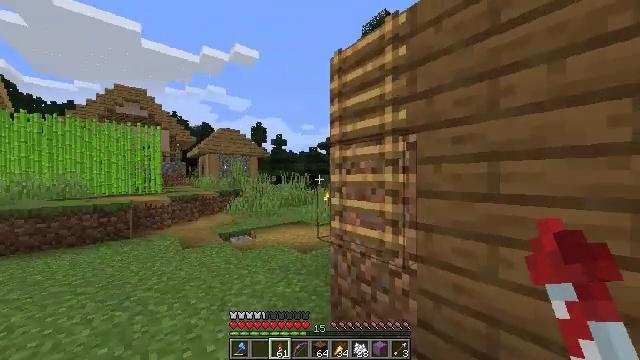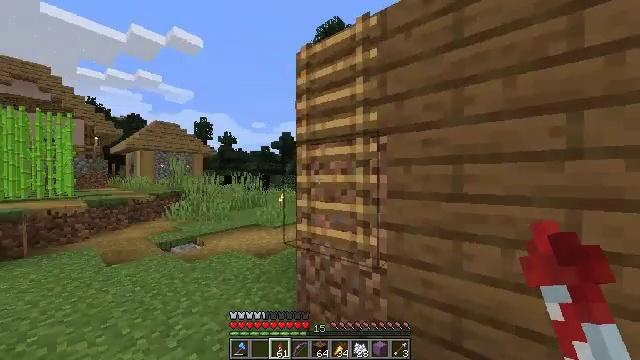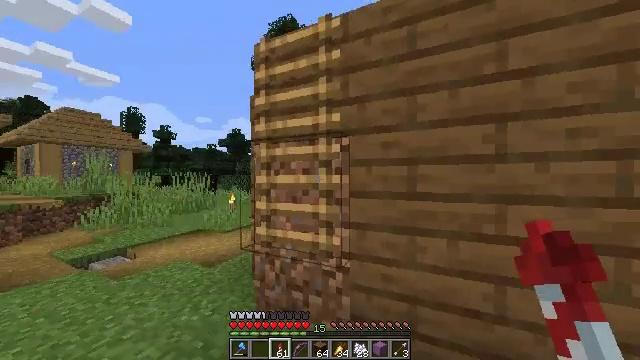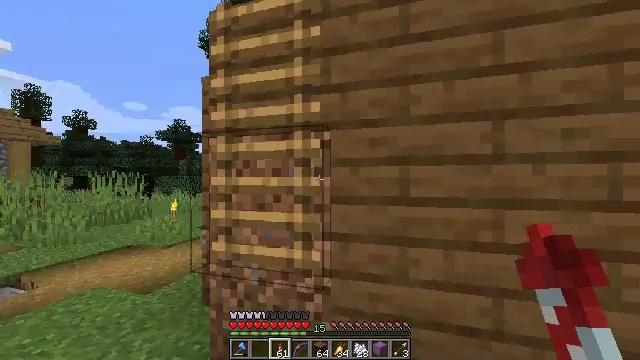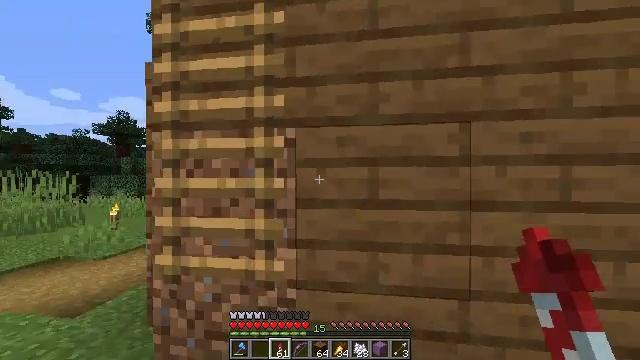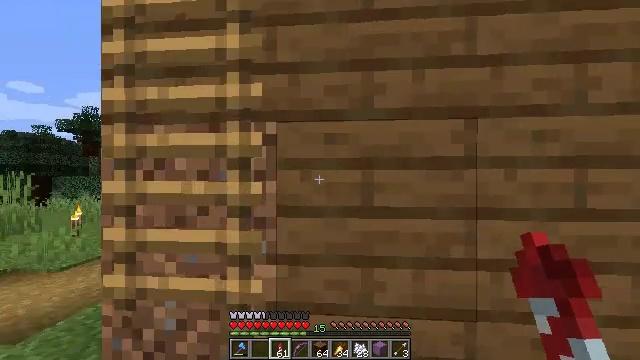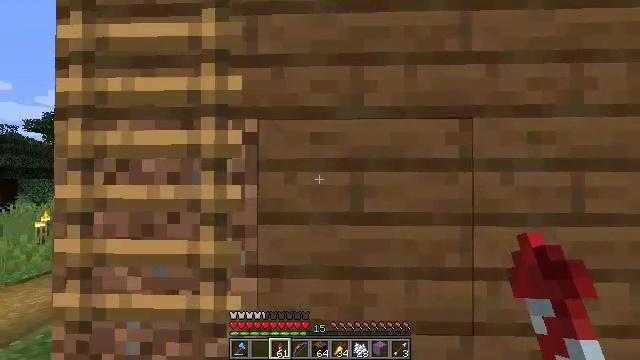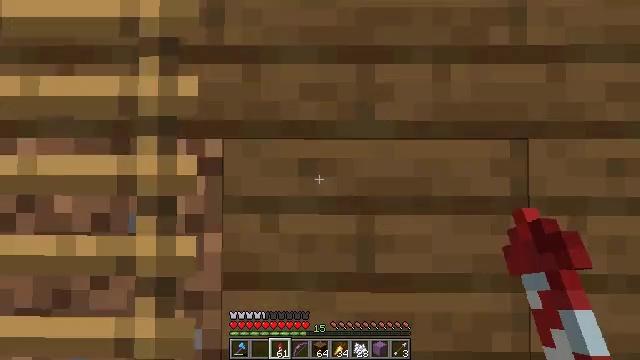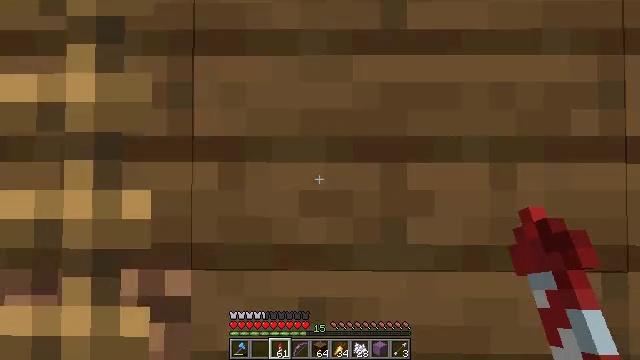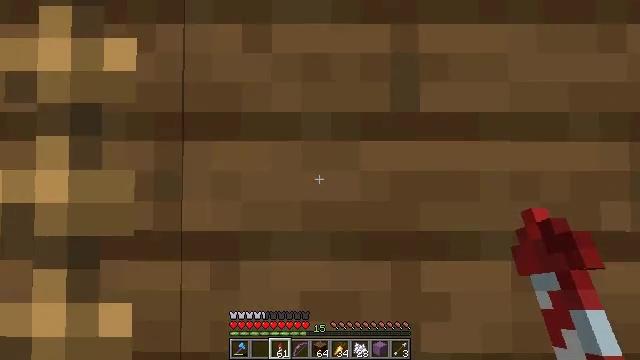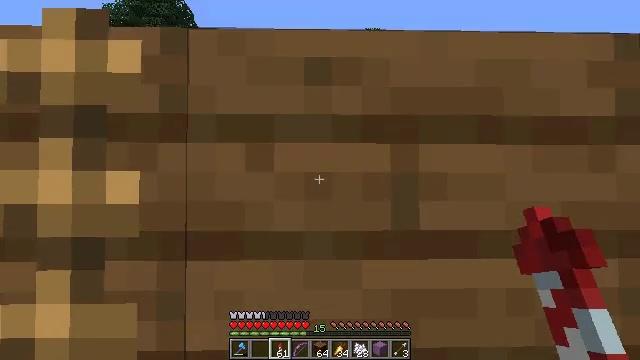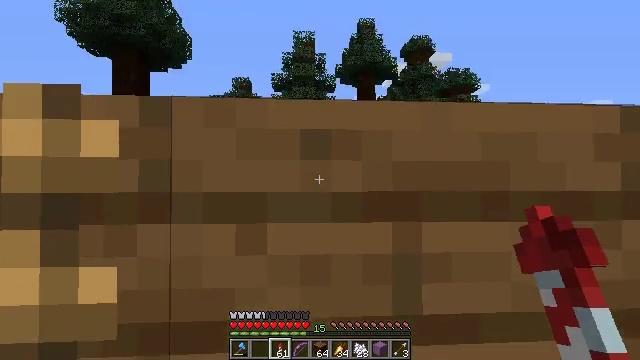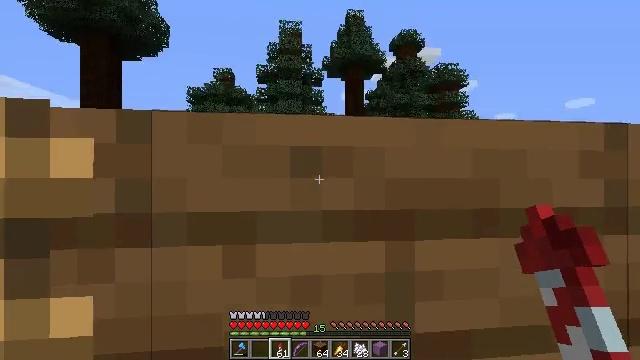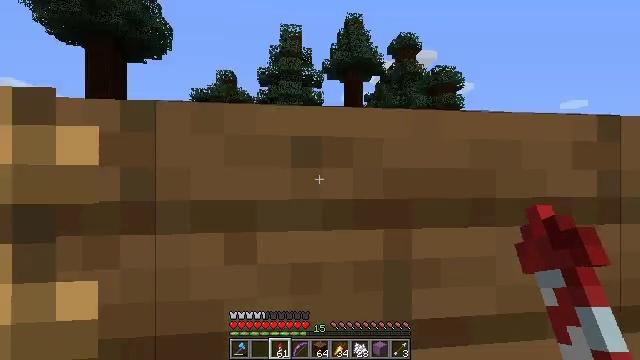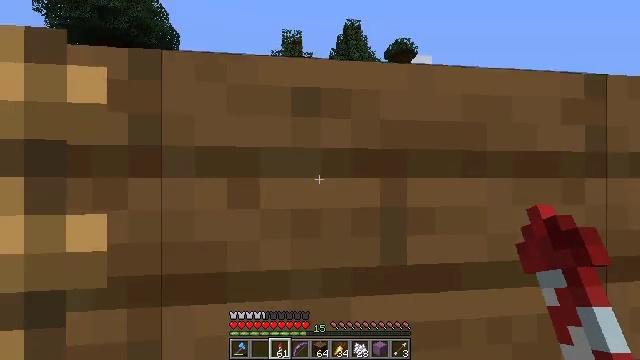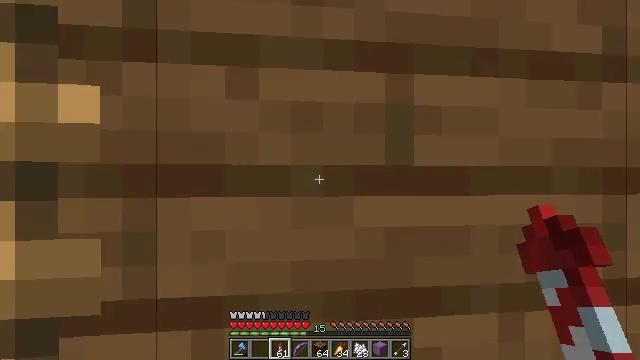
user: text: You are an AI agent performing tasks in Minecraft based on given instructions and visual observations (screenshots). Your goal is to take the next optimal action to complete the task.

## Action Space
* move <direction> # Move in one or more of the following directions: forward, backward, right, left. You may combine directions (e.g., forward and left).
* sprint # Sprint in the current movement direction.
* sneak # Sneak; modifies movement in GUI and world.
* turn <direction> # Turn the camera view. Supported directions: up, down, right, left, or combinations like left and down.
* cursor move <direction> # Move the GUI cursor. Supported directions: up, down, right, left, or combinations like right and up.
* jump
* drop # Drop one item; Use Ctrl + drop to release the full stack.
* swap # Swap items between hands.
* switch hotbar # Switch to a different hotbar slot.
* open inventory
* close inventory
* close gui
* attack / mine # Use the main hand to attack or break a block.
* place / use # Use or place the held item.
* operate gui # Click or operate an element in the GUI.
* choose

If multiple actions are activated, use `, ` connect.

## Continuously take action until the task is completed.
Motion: motion action
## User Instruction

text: Mine the lectern.
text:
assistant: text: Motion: turn right
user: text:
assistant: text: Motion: turn right
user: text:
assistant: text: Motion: move forward, turn right
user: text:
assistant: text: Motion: move forward, turn right
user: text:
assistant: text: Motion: move forward, turn right
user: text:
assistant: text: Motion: move forward, turn right
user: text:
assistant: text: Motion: move forward, sprint, turn right, jump
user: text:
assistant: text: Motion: move forward, sprint, jump
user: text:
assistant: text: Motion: move forward, sprint, jump
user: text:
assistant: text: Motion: move forward, sprint, turn right, jump
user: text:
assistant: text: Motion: move forward, sprint, turn right, jump
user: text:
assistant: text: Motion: move forward, sprint, turn right, jump
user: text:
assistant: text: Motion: move forward, sprint, jump
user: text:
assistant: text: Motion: move forward, sprint, jump
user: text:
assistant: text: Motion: move forward
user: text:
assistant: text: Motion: no_op
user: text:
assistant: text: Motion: no_op
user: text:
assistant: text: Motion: move left
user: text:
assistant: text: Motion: move left
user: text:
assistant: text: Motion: move left
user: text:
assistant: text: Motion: move back and move left
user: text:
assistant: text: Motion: move back and move left
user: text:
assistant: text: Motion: move back
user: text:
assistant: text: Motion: move back
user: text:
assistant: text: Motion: no_op
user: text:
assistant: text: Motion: move forward
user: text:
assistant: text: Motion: move forward, sprint
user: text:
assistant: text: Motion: move forward, sprint
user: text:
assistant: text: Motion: move forward, sprint, jump
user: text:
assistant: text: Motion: move forward, sprint, jump